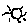
Label: sun